Question: As you can see from the example below, the Facebook like button is supposed to appear in that blank space between the date and the start of the article, but instead it's shifted downwards for an unknown reason that I can't figure out. I'm sure it's some obscure weird CSS stuff, but any help is appreciated. Thanks! :-)
And here's the actual page: <URL>

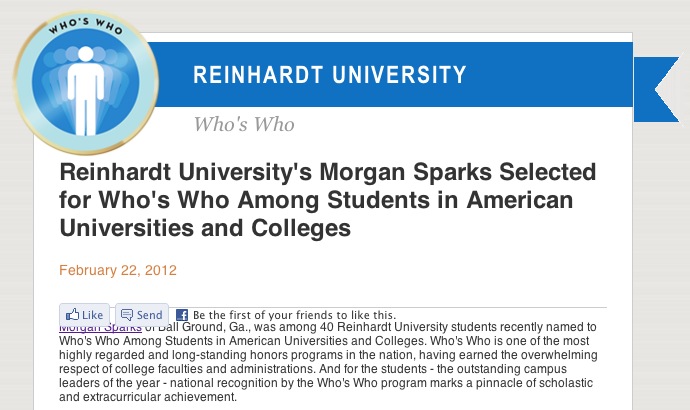
Answer: I fount the issue
Please remove margin #news-story iframe.fb_ltr
<URL> line 30 - and set padding top on "#fbLikeButton" problem will be solve
<URL>;